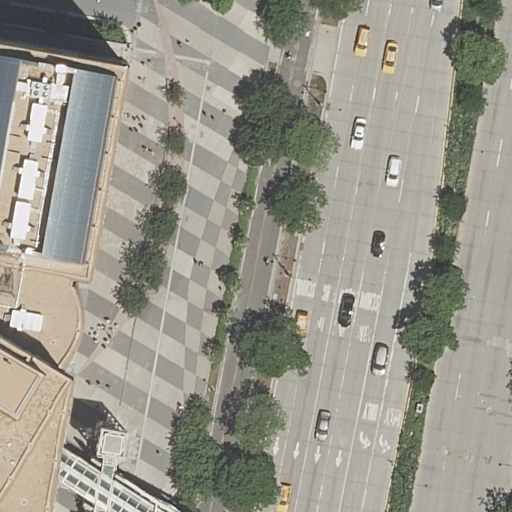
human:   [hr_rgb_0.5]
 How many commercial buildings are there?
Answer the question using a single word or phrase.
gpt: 0

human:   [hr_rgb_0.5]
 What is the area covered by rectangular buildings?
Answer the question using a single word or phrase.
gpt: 0m2

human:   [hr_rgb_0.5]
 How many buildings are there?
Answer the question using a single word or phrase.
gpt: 1

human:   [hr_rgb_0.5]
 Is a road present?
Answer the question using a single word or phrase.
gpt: yes

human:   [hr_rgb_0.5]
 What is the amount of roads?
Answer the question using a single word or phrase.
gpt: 14

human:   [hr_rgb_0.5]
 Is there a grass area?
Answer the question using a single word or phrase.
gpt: yes

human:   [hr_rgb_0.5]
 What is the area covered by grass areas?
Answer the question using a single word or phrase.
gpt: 927m2

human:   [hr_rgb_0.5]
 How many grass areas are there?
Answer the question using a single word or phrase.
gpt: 4

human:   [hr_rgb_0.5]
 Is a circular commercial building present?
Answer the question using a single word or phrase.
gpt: no

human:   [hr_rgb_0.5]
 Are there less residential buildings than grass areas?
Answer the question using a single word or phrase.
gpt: yes

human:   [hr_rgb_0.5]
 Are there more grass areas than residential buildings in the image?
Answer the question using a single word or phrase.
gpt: yes

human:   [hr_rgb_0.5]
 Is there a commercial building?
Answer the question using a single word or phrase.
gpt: no

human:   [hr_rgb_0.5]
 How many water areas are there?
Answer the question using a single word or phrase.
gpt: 0

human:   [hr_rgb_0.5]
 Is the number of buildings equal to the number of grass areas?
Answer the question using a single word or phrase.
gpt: no

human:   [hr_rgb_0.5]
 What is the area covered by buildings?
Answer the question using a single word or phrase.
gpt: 295m2

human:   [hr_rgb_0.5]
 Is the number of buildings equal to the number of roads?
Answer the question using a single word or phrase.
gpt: no

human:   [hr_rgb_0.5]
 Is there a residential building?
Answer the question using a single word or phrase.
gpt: no

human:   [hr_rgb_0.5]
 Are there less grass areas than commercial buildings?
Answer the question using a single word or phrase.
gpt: no

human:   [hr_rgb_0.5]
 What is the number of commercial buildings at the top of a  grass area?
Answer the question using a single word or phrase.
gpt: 0

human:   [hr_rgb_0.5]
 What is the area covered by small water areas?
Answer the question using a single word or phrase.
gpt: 0m2

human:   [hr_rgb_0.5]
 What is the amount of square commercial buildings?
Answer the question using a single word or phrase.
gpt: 0

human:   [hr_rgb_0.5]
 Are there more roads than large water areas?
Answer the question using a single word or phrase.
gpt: yes

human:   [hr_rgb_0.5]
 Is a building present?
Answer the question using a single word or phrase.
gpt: yes

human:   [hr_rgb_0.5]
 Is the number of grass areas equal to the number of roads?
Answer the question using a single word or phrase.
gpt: no

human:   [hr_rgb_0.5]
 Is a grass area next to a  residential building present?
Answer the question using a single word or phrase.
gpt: no

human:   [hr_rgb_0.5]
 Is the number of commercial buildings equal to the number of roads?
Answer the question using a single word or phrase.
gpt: no

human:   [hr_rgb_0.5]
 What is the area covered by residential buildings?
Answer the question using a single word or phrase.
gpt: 0m2

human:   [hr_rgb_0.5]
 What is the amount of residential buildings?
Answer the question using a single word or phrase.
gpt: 0

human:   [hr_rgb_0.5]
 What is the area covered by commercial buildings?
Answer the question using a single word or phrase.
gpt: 0m2

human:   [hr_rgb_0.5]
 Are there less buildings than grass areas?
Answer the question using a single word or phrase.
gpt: yes

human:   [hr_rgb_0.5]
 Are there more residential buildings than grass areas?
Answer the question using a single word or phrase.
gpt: no

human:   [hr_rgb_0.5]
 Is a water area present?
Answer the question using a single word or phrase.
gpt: no

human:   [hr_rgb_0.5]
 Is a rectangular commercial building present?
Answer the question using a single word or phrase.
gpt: no

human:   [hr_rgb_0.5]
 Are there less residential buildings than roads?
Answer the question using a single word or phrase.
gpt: yes

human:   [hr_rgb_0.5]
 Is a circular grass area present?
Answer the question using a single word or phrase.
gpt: no

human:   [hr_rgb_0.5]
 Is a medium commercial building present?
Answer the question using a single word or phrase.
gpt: no

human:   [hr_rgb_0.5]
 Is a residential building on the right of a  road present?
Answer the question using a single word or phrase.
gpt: no

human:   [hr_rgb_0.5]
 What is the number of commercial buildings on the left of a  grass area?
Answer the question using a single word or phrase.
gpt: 0

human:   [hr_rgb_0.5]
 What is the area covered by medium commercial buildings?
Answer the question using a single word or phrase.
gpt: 0m2

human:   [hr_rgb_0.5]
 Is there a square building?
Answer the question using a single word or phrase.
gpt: no

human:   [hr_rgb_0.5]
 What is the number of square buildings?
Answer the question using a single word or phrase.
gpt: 0

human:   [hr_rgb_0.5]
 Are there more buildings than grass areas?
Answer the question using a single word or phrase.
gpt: no

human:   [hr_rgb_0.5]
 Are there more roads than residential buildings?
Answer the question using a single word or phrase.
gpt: yes

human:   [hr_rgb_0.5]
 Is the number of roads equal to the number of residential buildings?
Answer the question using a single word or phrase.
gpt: no

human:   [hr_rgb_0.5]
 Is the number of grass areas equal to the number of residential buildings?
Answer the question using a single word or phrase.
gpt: no

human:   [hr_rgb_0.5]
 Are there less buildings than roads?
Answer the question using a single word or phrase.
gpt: yes

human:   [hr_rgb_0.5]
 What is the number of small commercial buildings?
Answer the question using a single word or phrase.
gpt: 0

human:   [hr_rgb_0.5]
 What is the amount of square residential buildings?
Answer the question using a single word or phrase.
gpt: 0

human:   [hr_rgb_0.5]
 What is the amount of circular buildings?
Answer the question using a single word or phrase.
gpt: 0

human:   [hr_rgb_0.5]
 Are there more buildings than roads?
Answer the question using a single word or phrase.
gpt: no

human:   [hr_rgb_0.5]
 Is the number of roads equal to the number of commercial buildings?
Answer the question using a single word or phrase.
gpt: no

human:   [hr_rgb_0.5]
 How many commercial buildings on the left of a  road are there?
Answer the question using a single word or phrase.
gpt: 0

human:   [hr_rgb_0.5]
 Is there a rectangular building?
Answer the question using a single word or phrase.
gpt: no

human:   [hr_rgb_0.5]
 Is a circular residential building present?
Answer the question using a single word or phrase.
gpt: no

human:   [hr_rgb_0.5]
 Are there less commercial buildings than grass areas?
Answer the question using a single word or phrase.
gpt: yes

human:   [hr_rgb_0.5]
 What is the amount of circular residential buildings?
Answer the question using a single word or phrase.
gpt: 0

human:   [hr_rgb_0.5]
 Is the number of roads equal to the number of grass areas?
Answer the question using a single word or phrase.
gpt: no

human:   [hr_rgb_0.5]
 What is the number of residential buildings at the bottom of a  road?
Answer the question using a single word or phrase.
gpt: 0

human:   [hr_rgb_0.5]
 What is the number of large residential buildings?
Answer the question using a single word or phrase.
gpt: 0

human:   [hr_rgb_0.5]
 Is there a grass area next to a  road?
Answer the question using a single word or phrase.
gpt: yes

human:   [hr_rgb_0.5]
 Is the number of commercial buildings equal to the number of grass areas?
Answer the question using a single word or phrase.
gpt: no

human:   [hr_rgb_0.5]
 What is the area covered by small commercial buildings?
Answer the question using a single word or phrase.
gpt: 0m2

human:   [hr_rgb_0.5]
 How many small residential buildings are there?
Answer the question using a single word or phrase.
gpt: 0

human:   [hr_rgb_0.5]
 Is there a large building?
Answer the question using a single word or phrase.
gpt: no